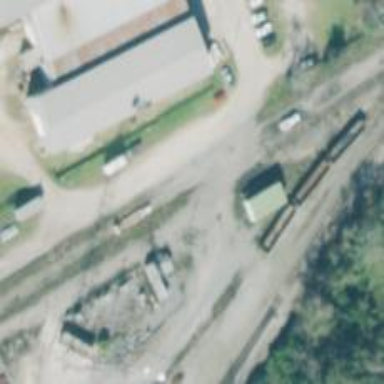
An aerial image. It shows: Abandoned railway spur.